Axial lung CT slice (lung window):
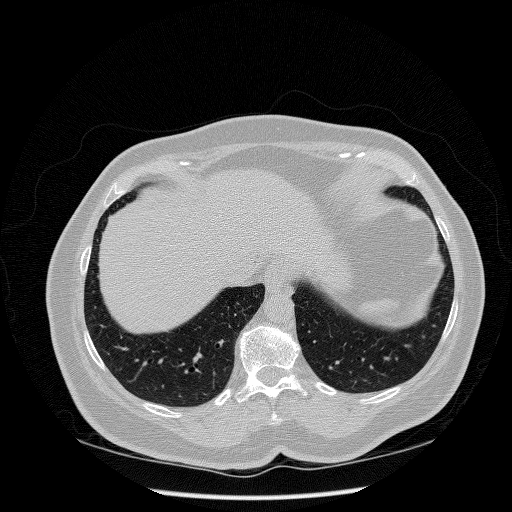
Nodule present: no